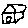
Label: house